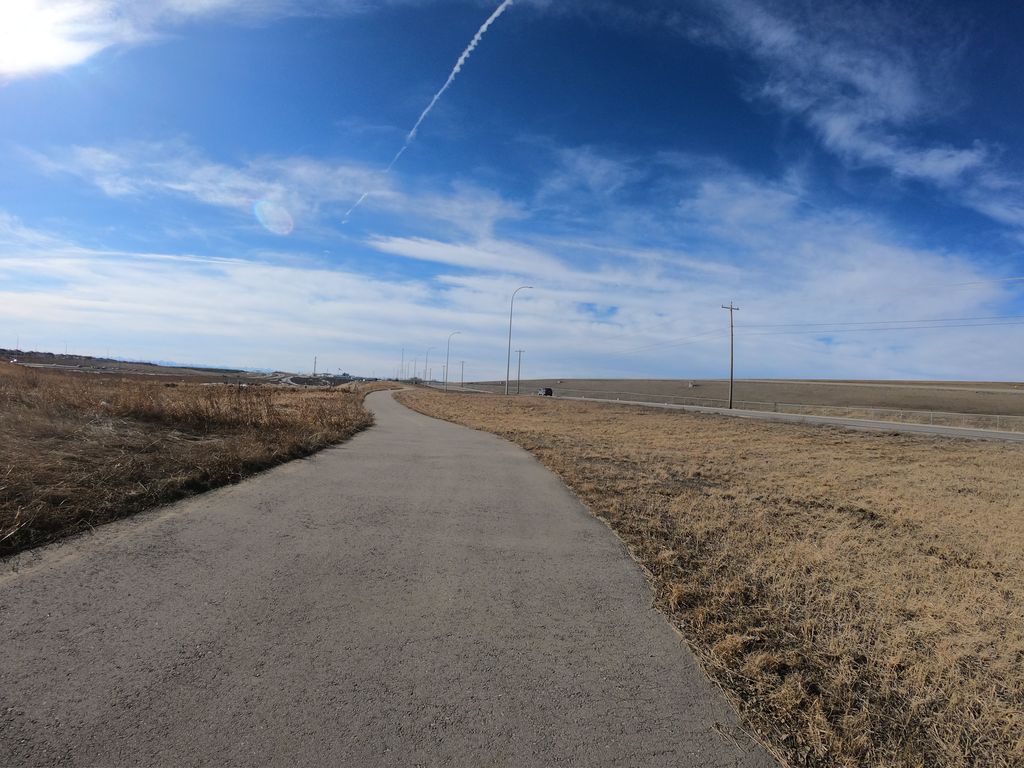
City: calgary